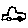
Label: car